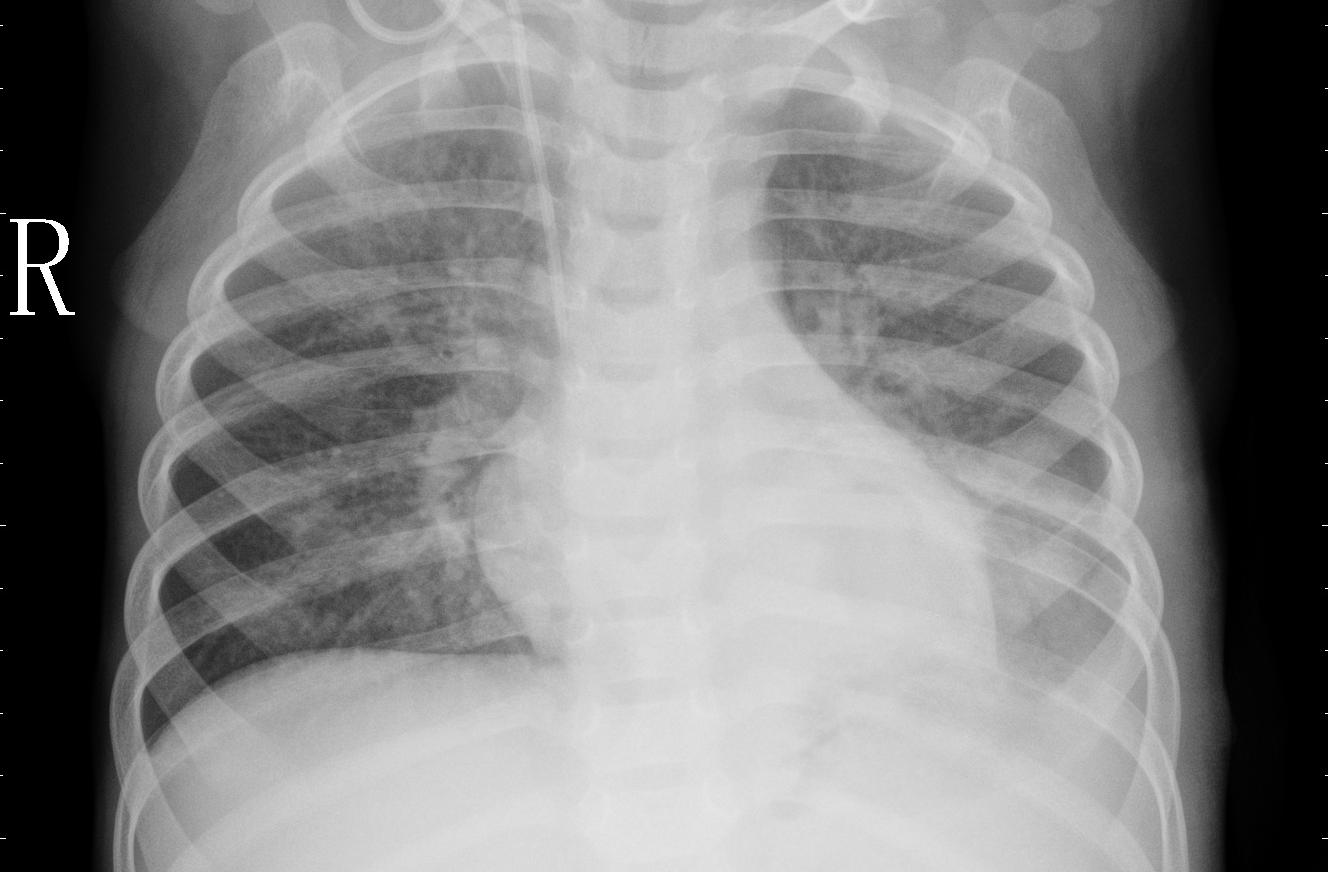
Diagnosis: PNEUMONIA